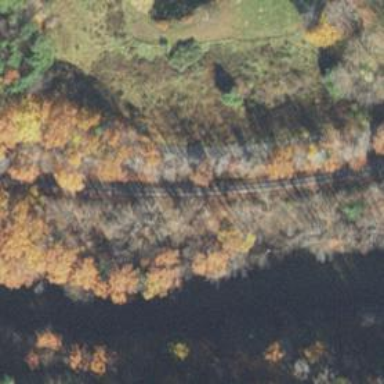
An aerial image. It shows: Railway track.